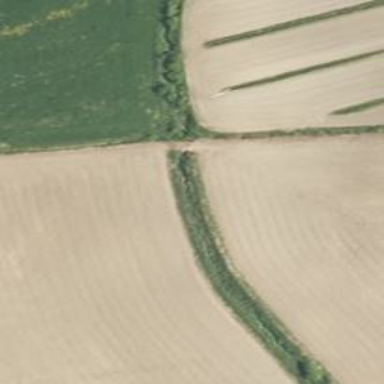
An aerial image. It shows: Track road with bridge.